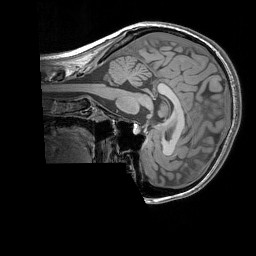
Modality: T1w
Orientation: sagittal
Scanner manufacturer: siemens
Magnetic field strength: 3 T
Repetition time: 1.83 s
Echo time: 0.00303 s